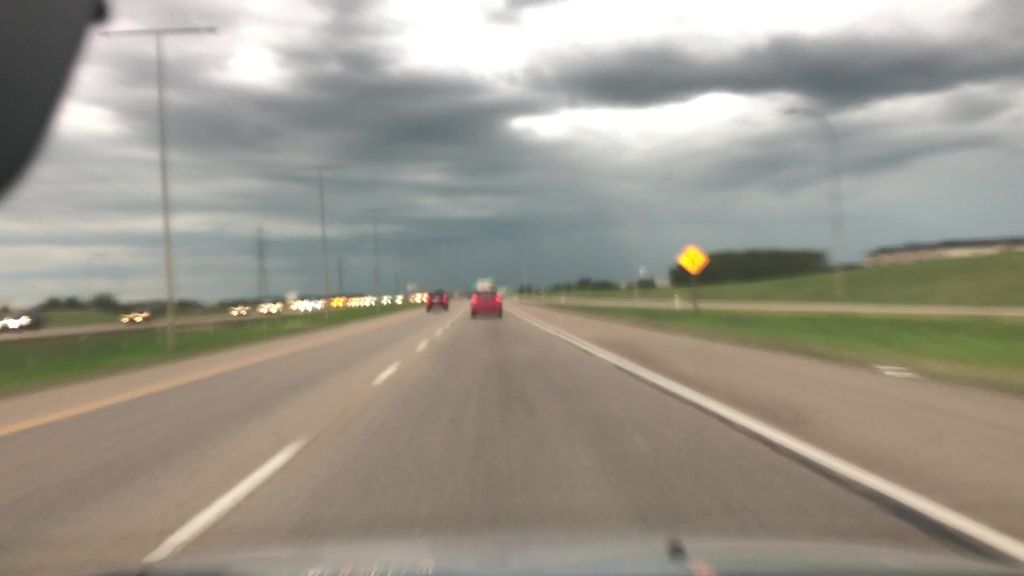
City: edmonton